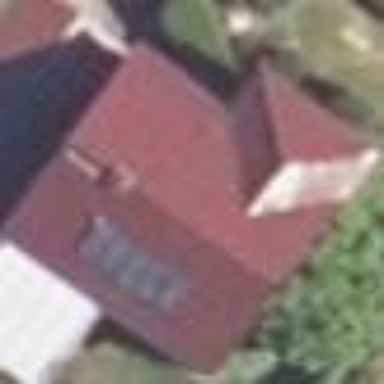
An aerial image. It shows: Simple house.